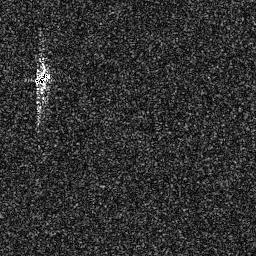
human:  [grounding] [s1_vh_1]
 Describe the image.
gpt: In the satellite image, there is  <ref>1 small ship </ref> <box>[[12, 26, 21, 33, 0]]</box> located at left.